Interaction volume radius: 5 \u00c5
Interaction volume height: 20 \u00c5
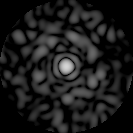
Disorder parameter: 0.8475